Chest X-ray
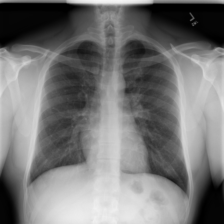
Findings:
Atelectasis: negative
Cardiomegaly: negative
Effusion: negative
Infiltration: negative
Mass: negative
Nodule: negative
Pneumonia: negative
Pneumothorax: negative
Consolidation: negative
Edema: negative
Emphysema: negative
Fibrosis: negative
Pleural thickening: negative
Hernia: negative